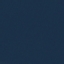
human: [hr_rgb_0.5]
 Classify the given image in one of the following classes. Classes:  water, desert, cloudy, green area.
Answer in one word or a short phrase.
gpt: water